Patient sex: M
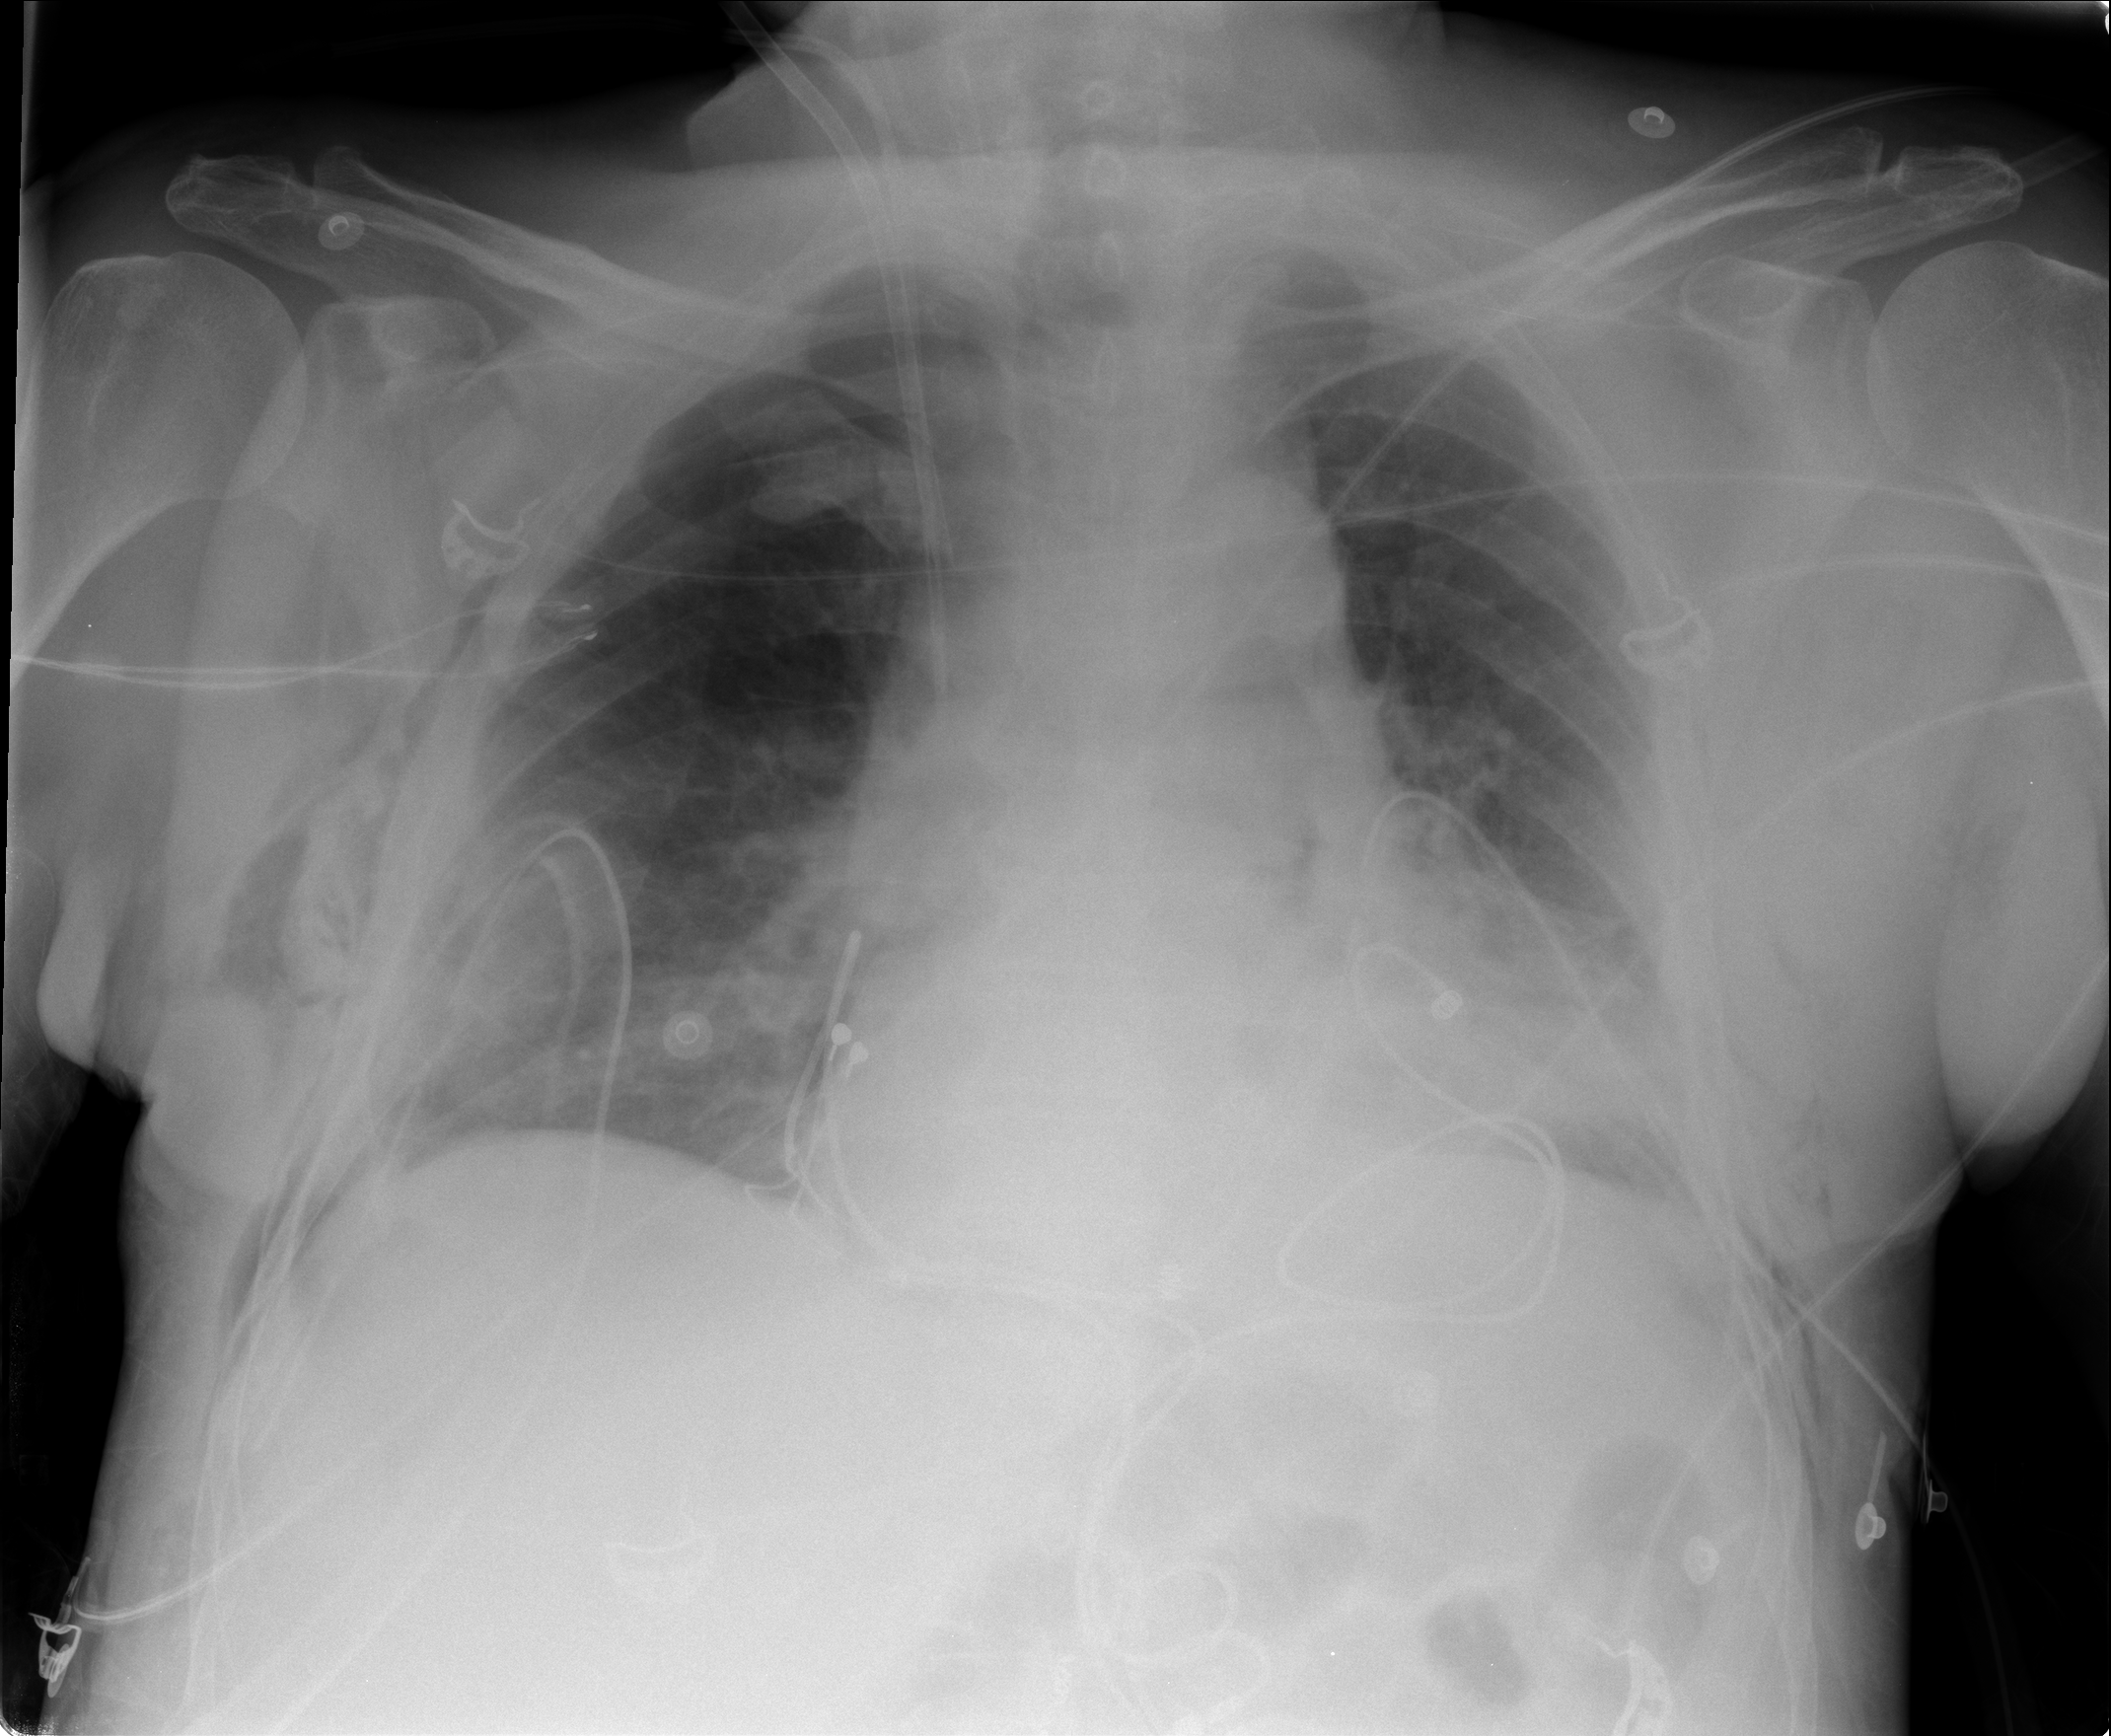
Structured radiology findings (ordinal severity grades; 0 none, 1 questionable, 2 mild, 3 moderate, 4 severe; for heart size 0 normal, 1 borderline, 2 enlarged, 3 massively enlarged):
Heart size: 1
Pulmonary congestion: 0
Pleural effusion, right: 2
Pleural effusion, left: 2
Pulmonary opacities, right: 0
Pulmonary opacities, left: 0
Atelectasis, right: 2
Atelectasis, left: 2